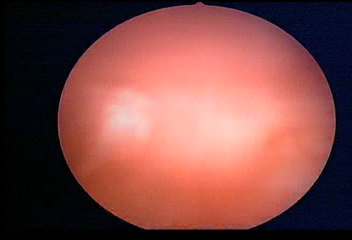
Modality: WLC
Class: Normal mucosa
Bladder cancer association: No